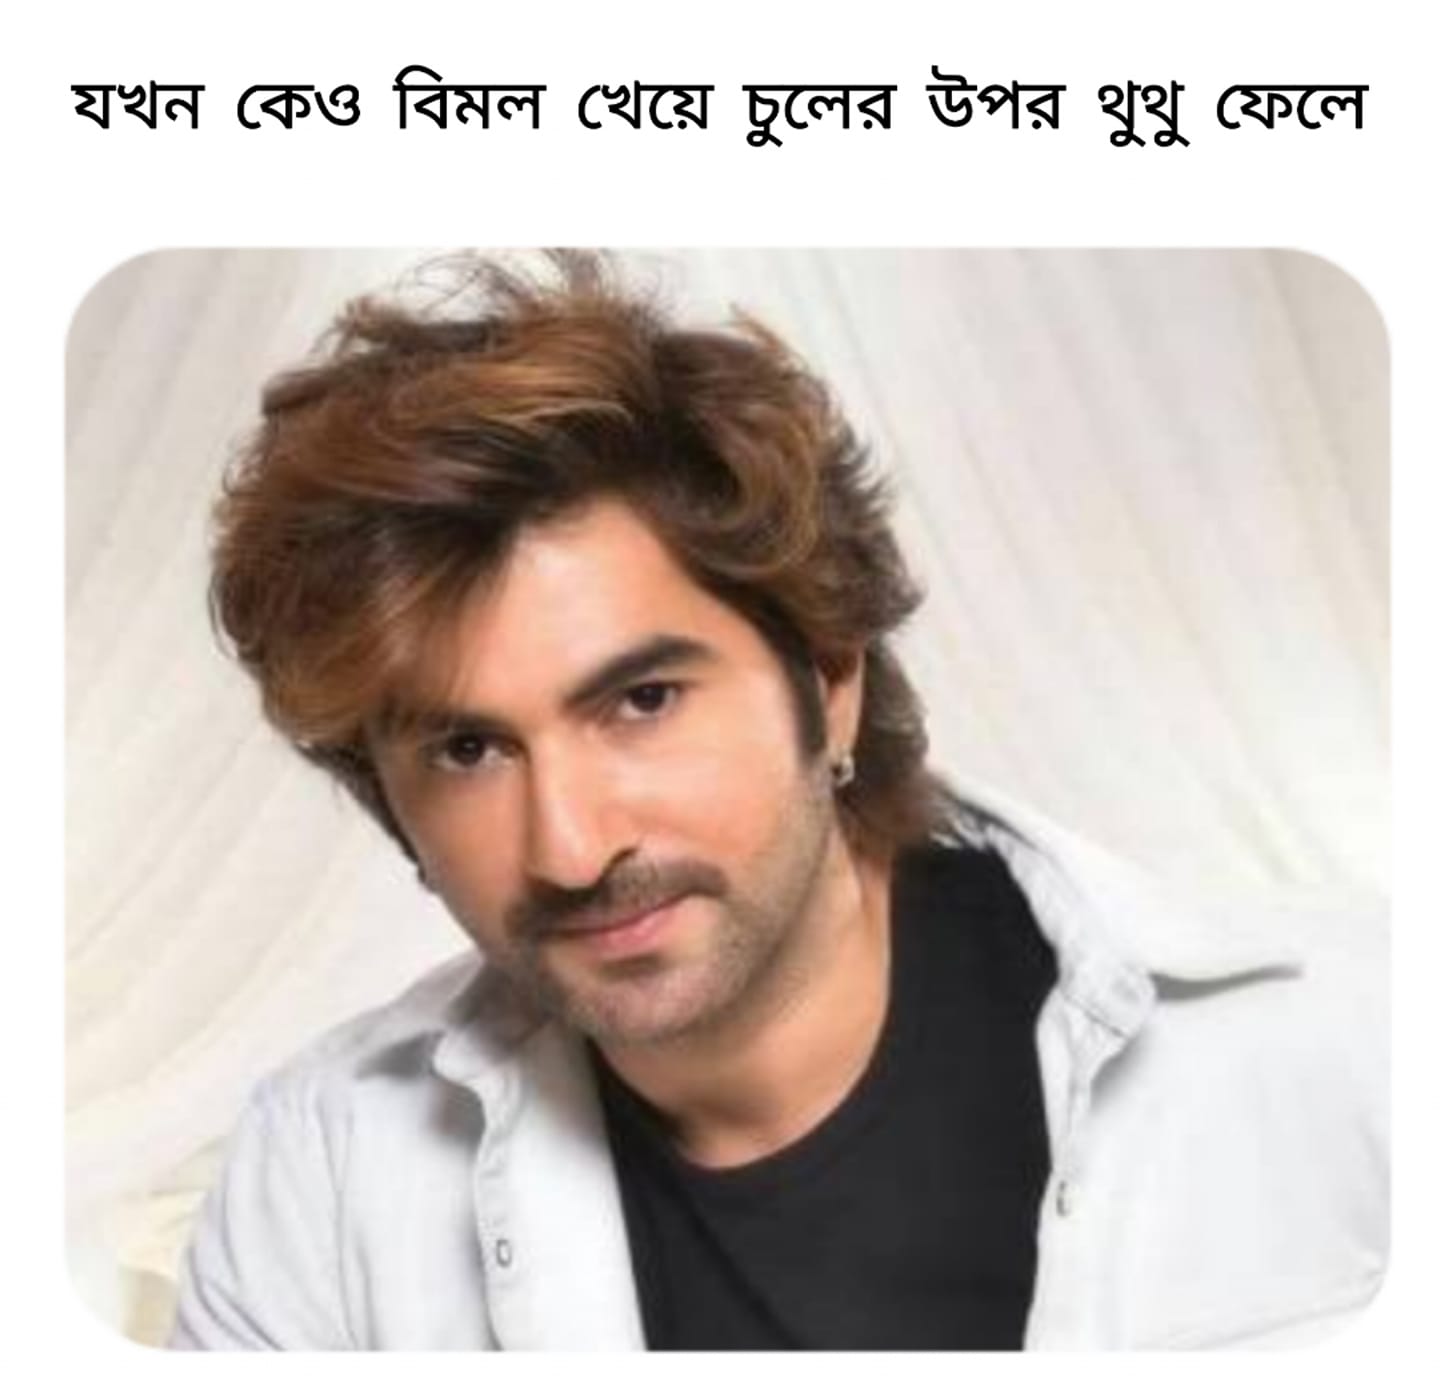
Caption: যখন কেও বিমল খেয়ে চুলের উপর থুথু ফেলে
Label: hate